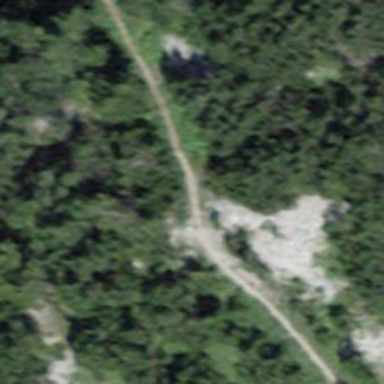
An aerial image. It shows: Path.